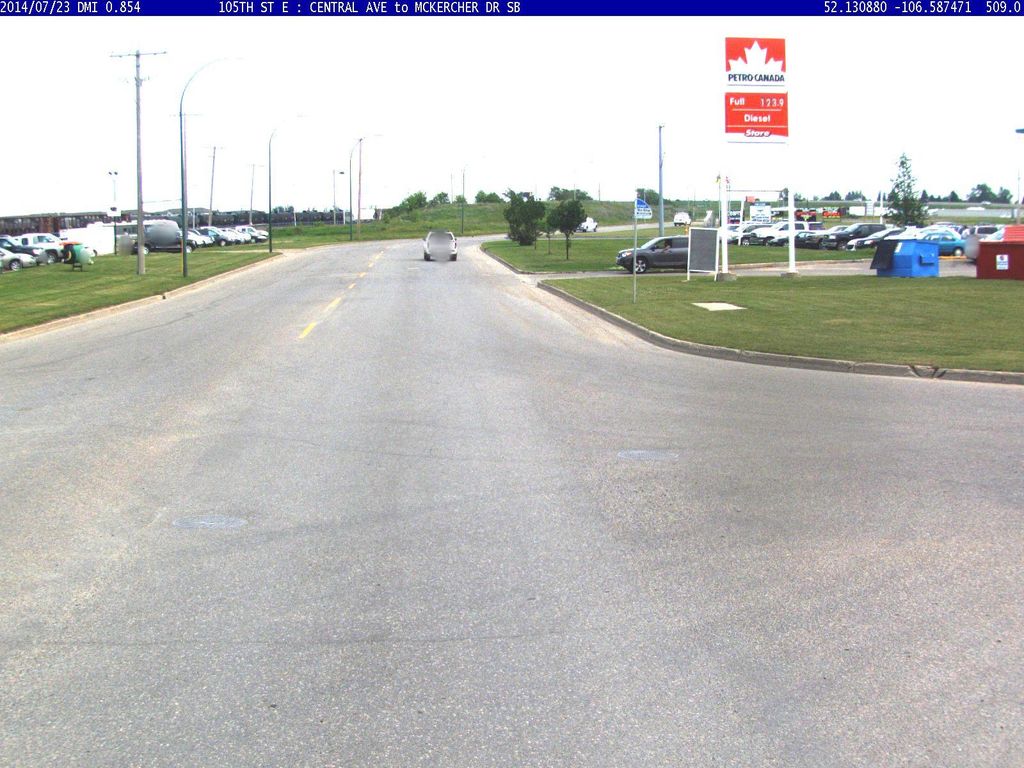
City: saskatoon